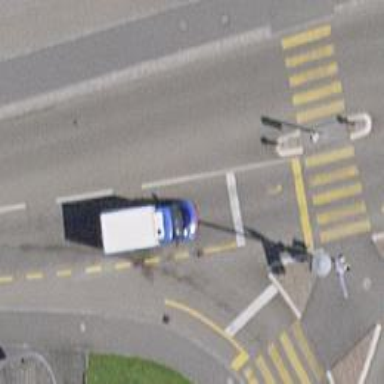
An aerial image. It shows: Road with traffic signals for signaling.